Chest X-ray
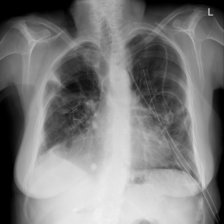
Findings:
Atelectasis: negative
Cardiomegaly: negative
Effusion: negative
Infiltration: negative
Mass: negative
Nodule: negative
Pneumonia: negative
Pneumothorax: negative
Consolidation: negative
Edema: negative
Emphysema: negative
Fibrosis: negative
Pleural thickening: negative
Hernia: negative